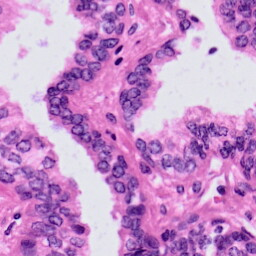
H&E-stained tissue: Prostate